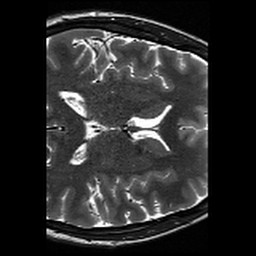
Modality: T2w
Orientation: axial
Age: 32
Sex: female
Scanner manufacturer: siemens
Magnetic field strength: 3 T
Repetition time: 13.15 s
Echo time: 0.082 s